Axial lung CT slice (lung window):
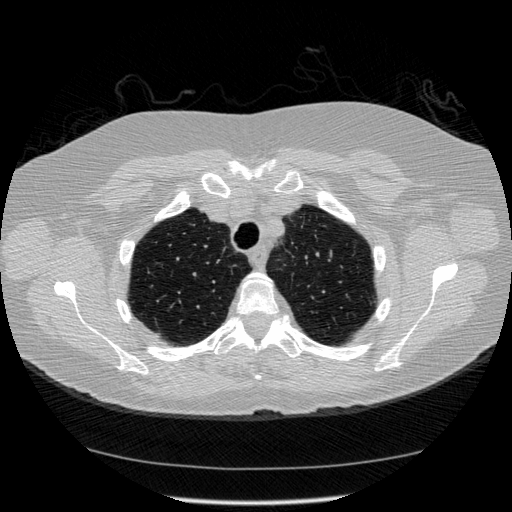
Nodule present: no